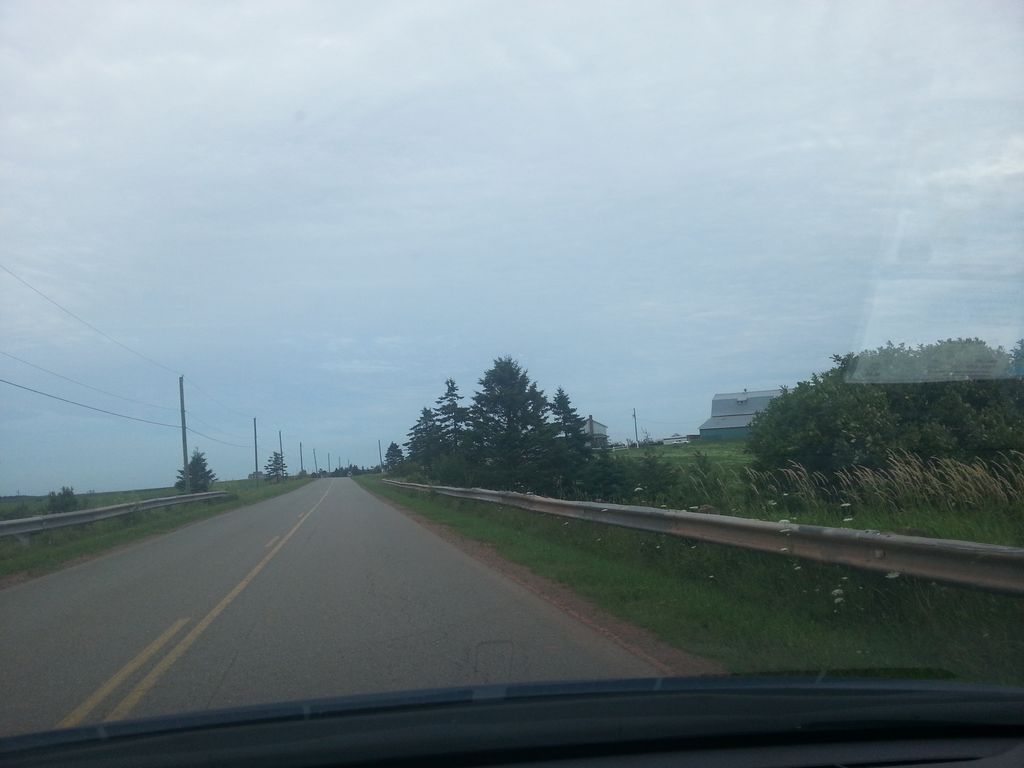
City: charlottetown